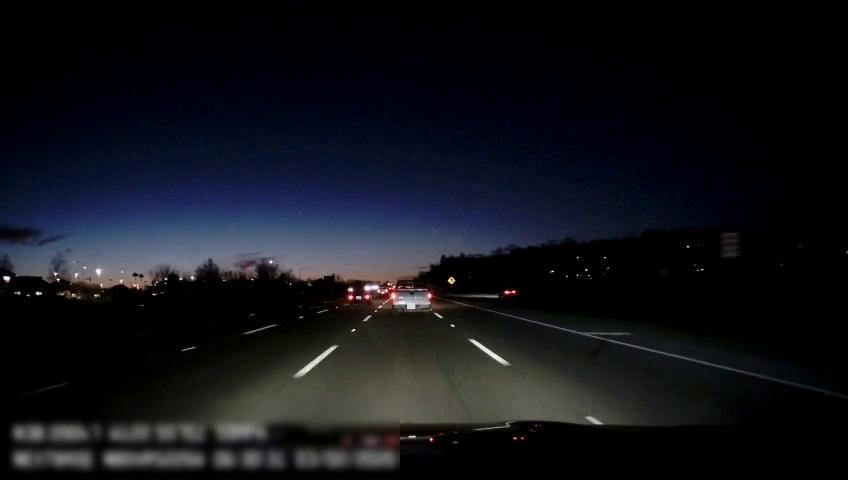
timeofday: Night
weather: Other
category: Drivable Space
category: Vehicles | Truck
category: Vehicles | Car
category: Vehicles | Car
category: Lanes | Alternate Lane
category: Lanes | Alternate Lane
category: Lanes | Alternate Lane
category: Lanes | Alternate Lane
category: Traffic | Signs